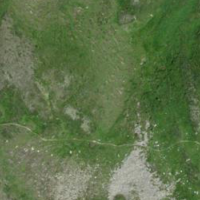
EUNIS habitat code: 26
Species observed at this site:
Macrothylacia rubi